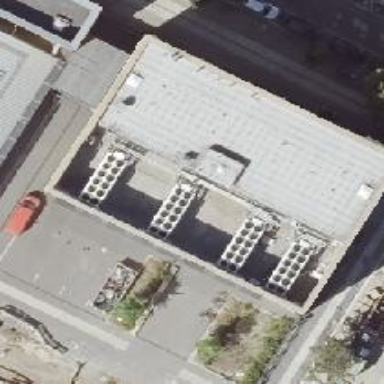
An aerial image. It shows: Government building with flat roof.